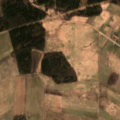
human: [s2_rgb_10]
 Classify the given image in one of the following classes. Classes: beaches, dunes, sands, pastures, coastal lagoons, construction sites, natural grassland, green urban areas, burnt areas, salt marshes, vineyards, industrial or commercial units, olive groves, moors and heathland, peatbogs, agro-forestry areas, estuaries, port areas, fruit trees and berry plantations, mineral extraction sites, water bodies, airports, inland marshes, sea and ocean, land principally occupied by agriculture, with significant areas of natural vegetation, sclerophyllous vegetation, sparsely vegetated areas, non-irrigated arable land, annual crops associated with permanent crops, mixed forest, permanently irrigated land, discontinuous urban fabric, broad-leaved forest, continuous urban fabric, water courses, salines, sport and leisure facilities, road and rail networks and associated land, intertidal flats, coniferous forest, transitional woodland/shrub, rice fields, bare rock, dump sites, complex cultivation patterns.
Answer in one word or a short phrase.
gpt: discontinuous urban fabric, industrial or commercial units, non-irrigated arable land, pastures, complex cultivation patterns, coniferous forest